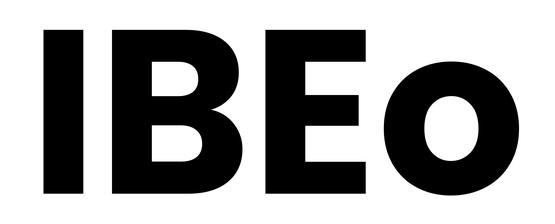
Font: Poppins-Bold